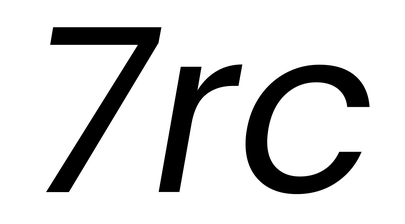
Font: Poppins-Italic